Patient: sex M, age 19
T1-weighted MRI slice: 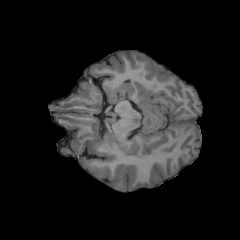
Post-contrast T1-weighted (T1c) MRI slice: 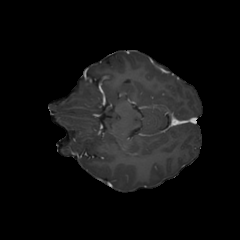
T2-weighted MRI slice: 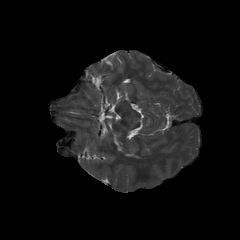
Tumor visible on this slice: no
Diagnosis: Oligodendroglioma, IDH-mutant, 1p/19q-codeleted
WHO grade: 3